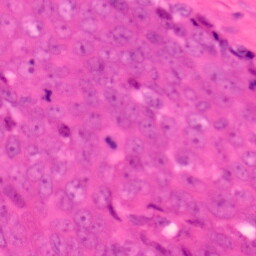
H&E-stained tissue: Colon